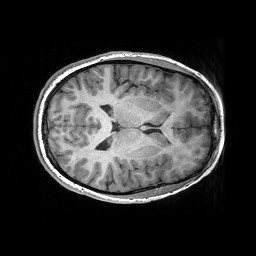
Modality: T1w
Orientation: axial
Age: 16
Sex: female
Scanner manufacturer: siemens
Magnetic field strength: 3 T
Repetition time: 2.53 s
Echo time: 0.00297 s